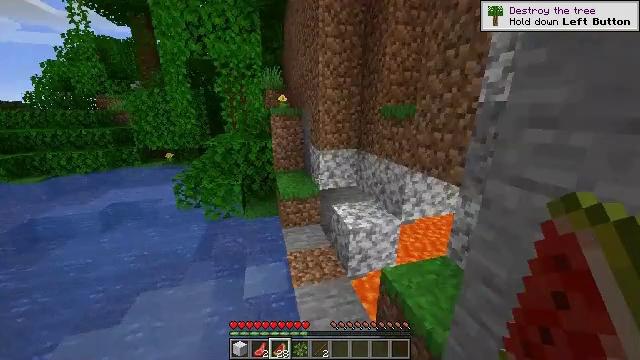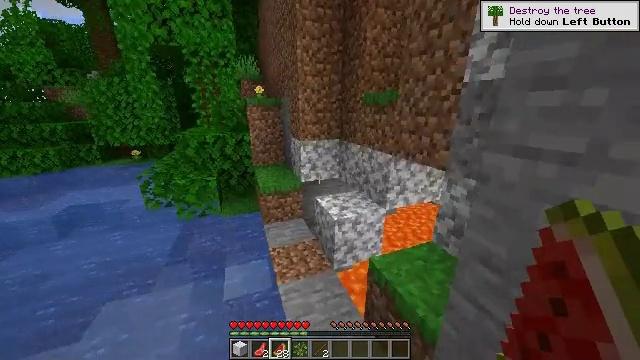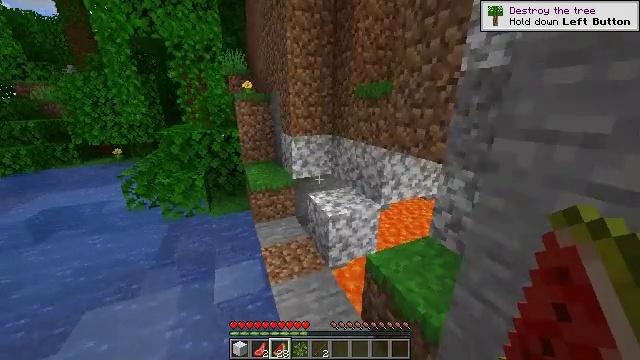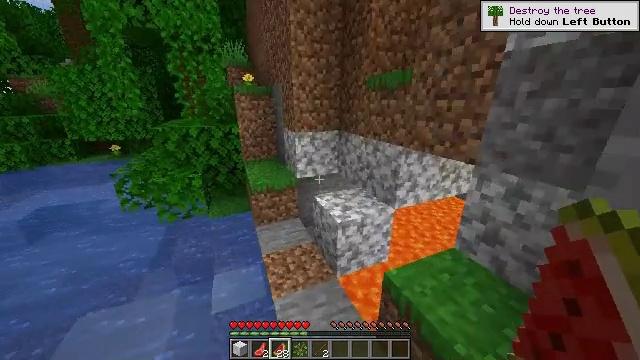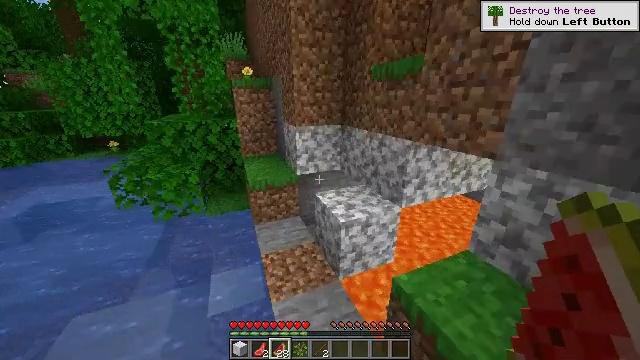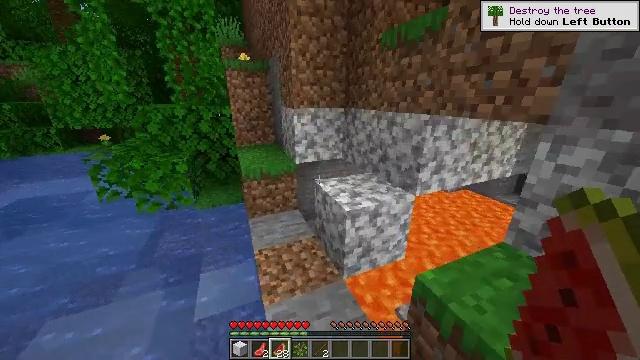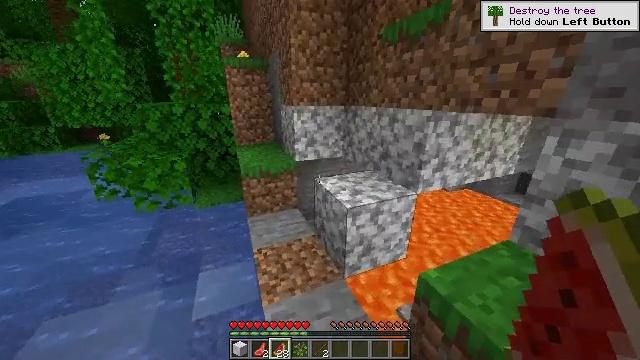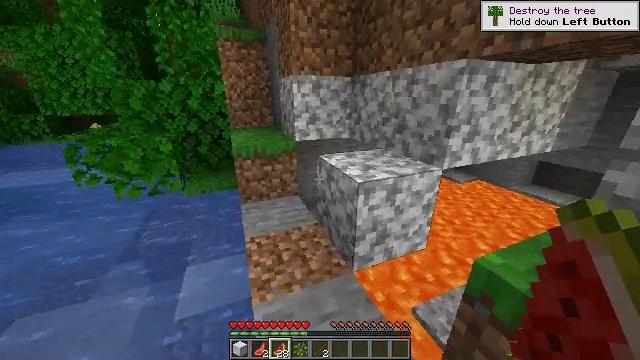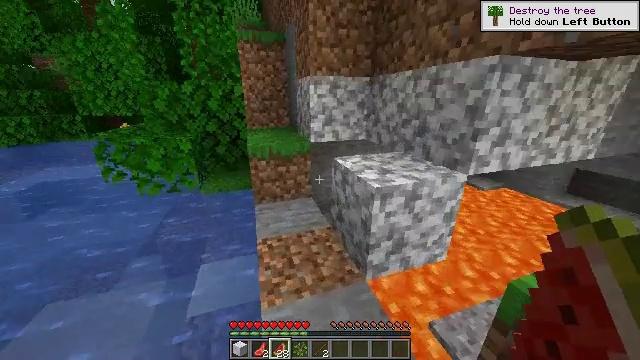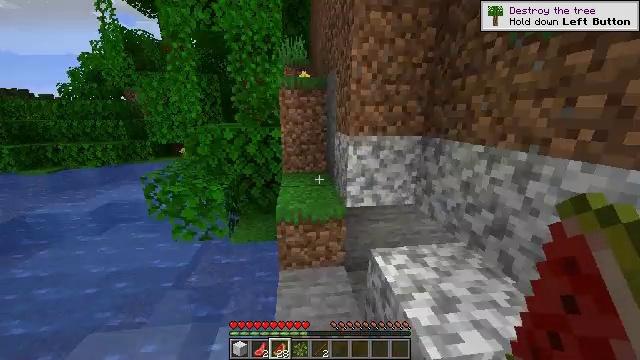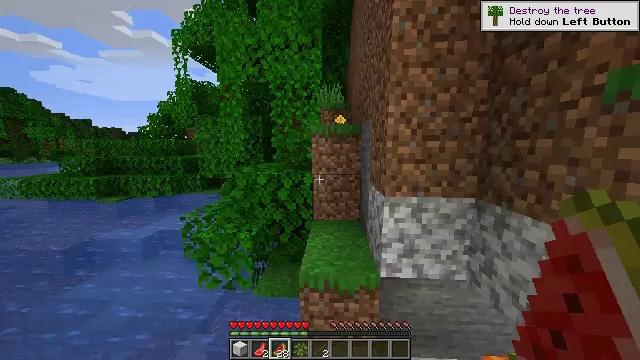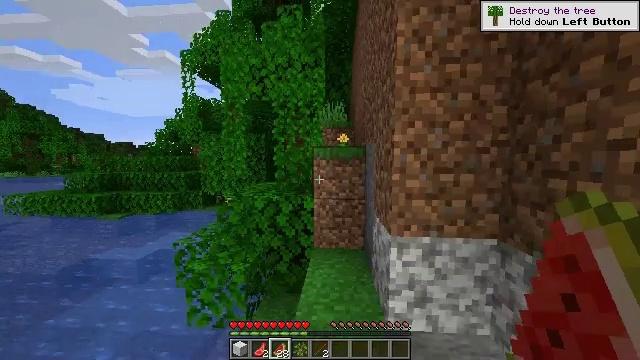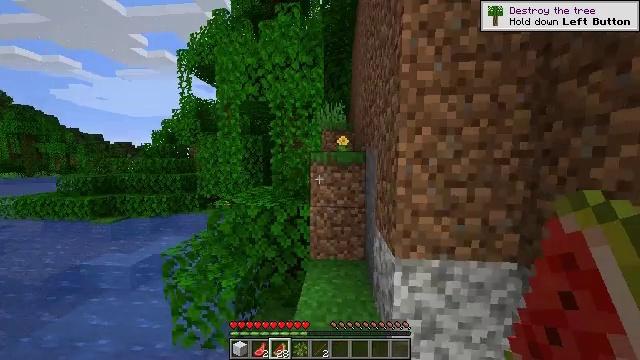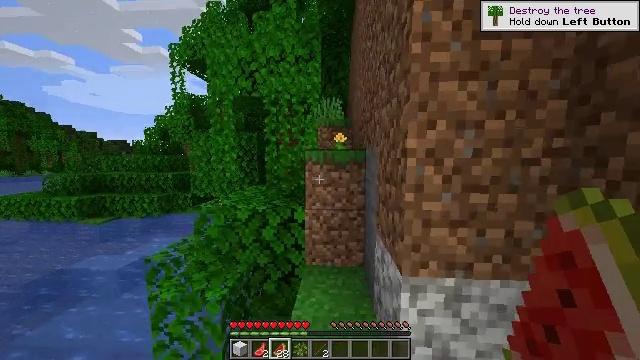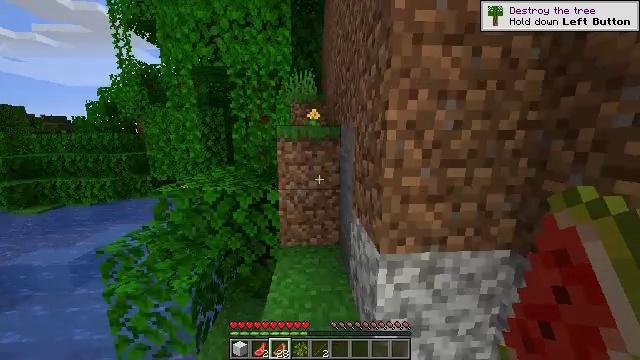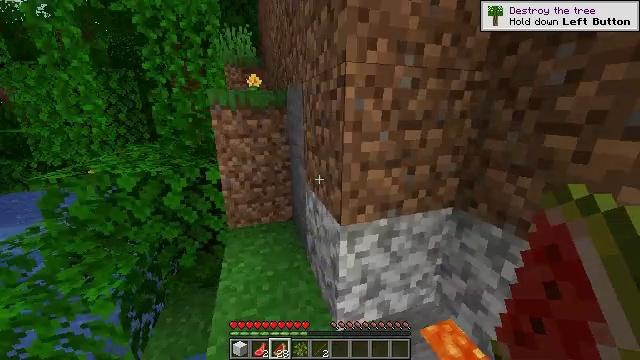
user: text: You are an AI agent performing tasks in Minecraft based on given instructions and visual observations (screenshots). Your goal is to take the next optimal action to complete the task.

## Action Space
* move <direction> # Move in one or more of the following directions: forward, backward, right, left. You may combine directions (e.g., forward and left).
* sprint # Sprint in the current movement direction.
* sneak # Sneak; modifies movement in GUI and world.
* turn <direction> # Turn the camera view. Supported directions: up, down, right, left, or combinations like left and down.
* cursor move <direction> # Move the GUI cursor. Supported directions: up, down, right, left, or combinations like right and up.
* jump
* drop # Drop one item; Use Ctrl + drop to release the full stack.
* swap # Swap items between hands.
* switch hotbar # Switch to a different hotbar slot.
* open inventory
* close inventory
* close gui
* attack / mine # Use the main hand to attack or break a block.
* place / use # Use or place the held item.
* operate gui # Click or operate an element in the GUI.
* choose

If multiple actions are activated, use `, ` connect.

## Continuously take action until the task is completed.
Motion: motion action
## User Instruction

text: Kill the chicken.
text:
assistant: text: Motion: move forward, sprint, turn right
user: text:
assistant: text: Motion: move forward, sprint, turn right
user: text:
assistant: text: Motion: move forward, sprint, turn down
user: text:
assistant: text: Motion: move forward, sprint, jump
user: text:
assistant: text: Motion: move forward, sprint, jump
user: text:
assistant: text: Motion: move forward, sprint, jump
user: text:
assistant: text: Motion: move forward, sprint, jump
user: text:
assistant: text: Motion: move forward, sprint, turn left, jump
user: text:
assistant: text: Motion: move forward, sprint, turn left and up, jump
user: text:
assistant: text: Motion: move forward, sprint, turn left and up, jump
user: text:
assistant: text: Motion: move forward and move left, sprint, turn left and up, jump
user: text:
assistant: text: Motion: move forward and move left, sprint, jump
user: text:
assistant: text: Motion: move forward and move left, sprint, jump
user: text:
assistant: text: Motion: move forward and move left, sprint, turn right and down, jump
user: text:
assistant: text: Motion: move forward and move left, sprint, turn right and down
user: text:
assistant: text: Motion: turn right and down
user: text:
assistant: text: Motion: turn right and down
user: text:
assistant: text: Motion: turn right and down
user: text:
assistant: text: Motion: move right, turn right
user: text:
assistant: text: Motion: move right, turn right
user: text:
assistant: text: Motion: move right, turn right and up
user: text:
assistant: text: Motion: move right
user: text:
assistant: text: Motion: move right, sneak
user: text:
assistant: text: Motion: move right, sneak
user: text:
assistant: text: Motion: move right, sneak
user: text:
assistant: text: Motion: move right, sneak
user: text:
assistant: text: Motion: move right, sneak, turn down
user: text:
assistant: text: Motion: move right, sneak, turn right and down
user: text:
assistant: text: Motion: move right, sneak, turn right and down
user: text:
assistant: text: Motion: move right, sneak, turn left